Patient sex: F
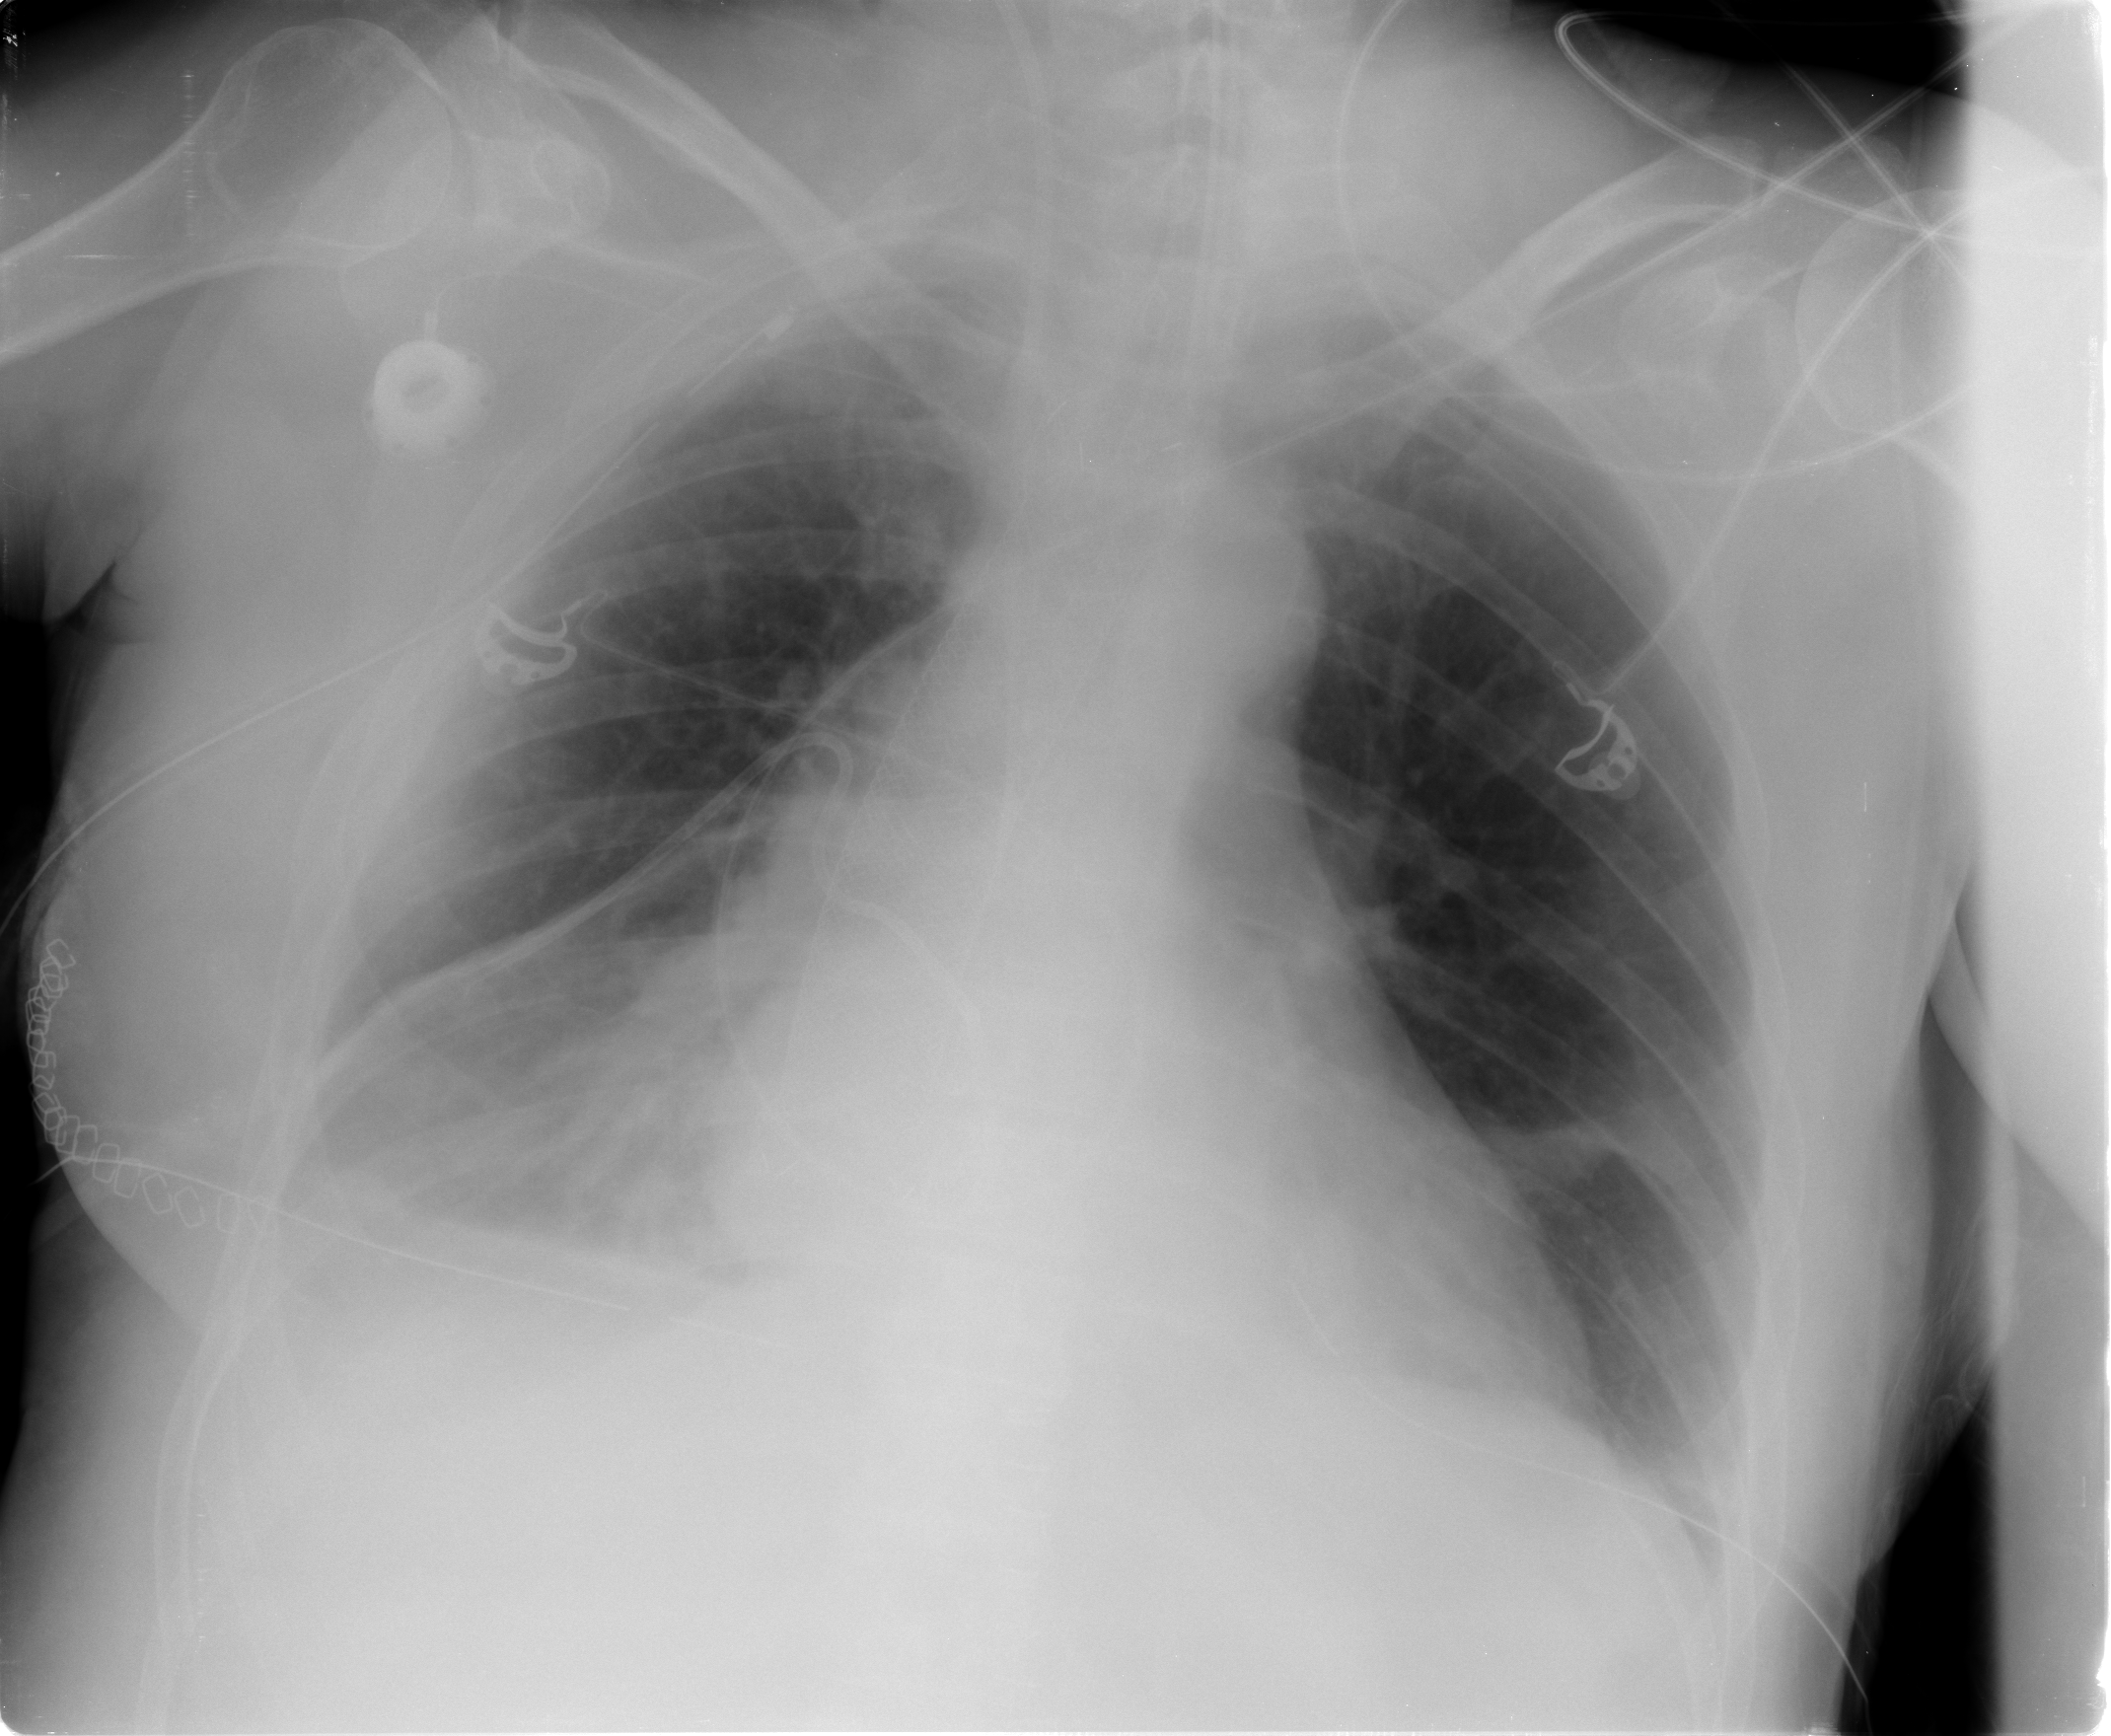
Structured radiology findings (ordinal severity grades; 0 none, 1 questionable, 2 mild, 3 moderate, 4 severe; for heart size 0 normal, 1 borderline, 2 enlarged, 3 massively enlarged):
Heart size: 2
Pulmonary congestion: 0
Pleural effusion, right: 2
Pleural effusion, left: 1
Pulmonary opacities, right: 0
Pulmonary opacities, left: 0
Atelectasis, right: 2
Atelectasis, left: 2